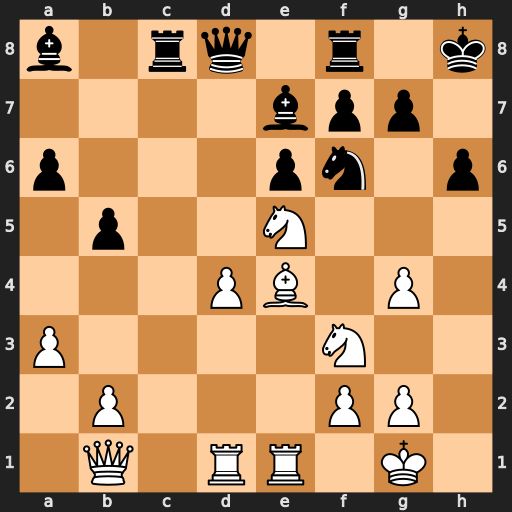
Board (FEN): b1rq1r1k/4bpp1/p3pn1p/1p2N3/3PB1P1/P4N2/1P3PP1/1Q1RR1K1
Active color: w
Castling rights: -
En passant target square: -
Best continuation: Bxa8 Rxa8 g5